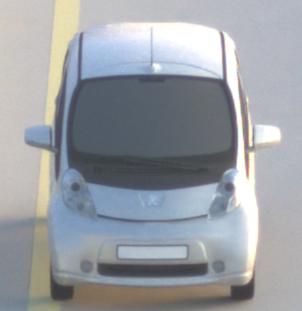
Make: Peugeot
Model: iOn
Detailed model: iOn
Model produced from: 2010/12
Model produced until: 2013/02
Doors: 5
Color: white
Road condition: dry road
Daytime: dawn
Contrast: medium contrast